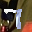
Label: 7